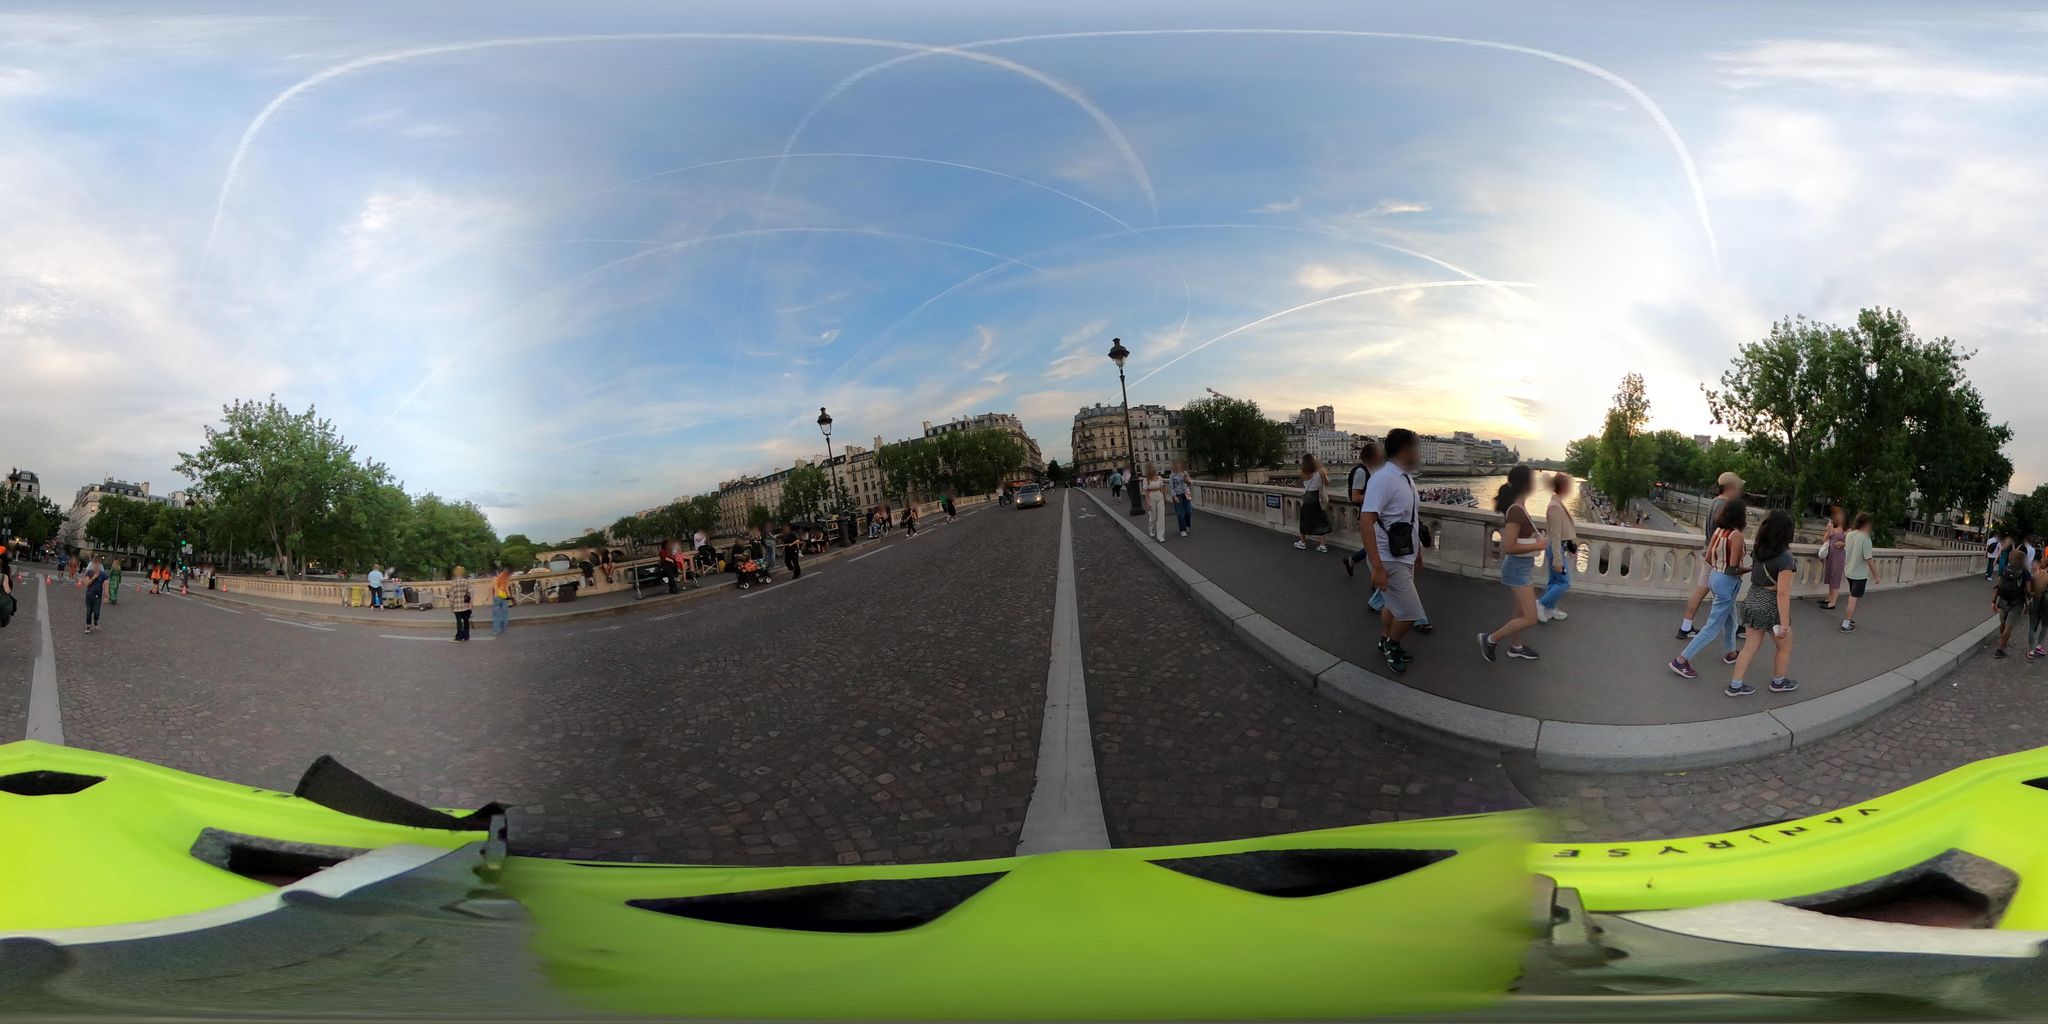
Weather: clear
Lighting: day
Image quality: good
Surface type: cycling surface
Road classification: unclassified, living_street
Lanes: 2.0
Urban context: urban centre
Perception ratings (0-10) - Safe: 0.47, Lively: 4.39, Beautiful: 6.34, Boring: 1.15, Depressing: 2.93, Wealthy: 2.7